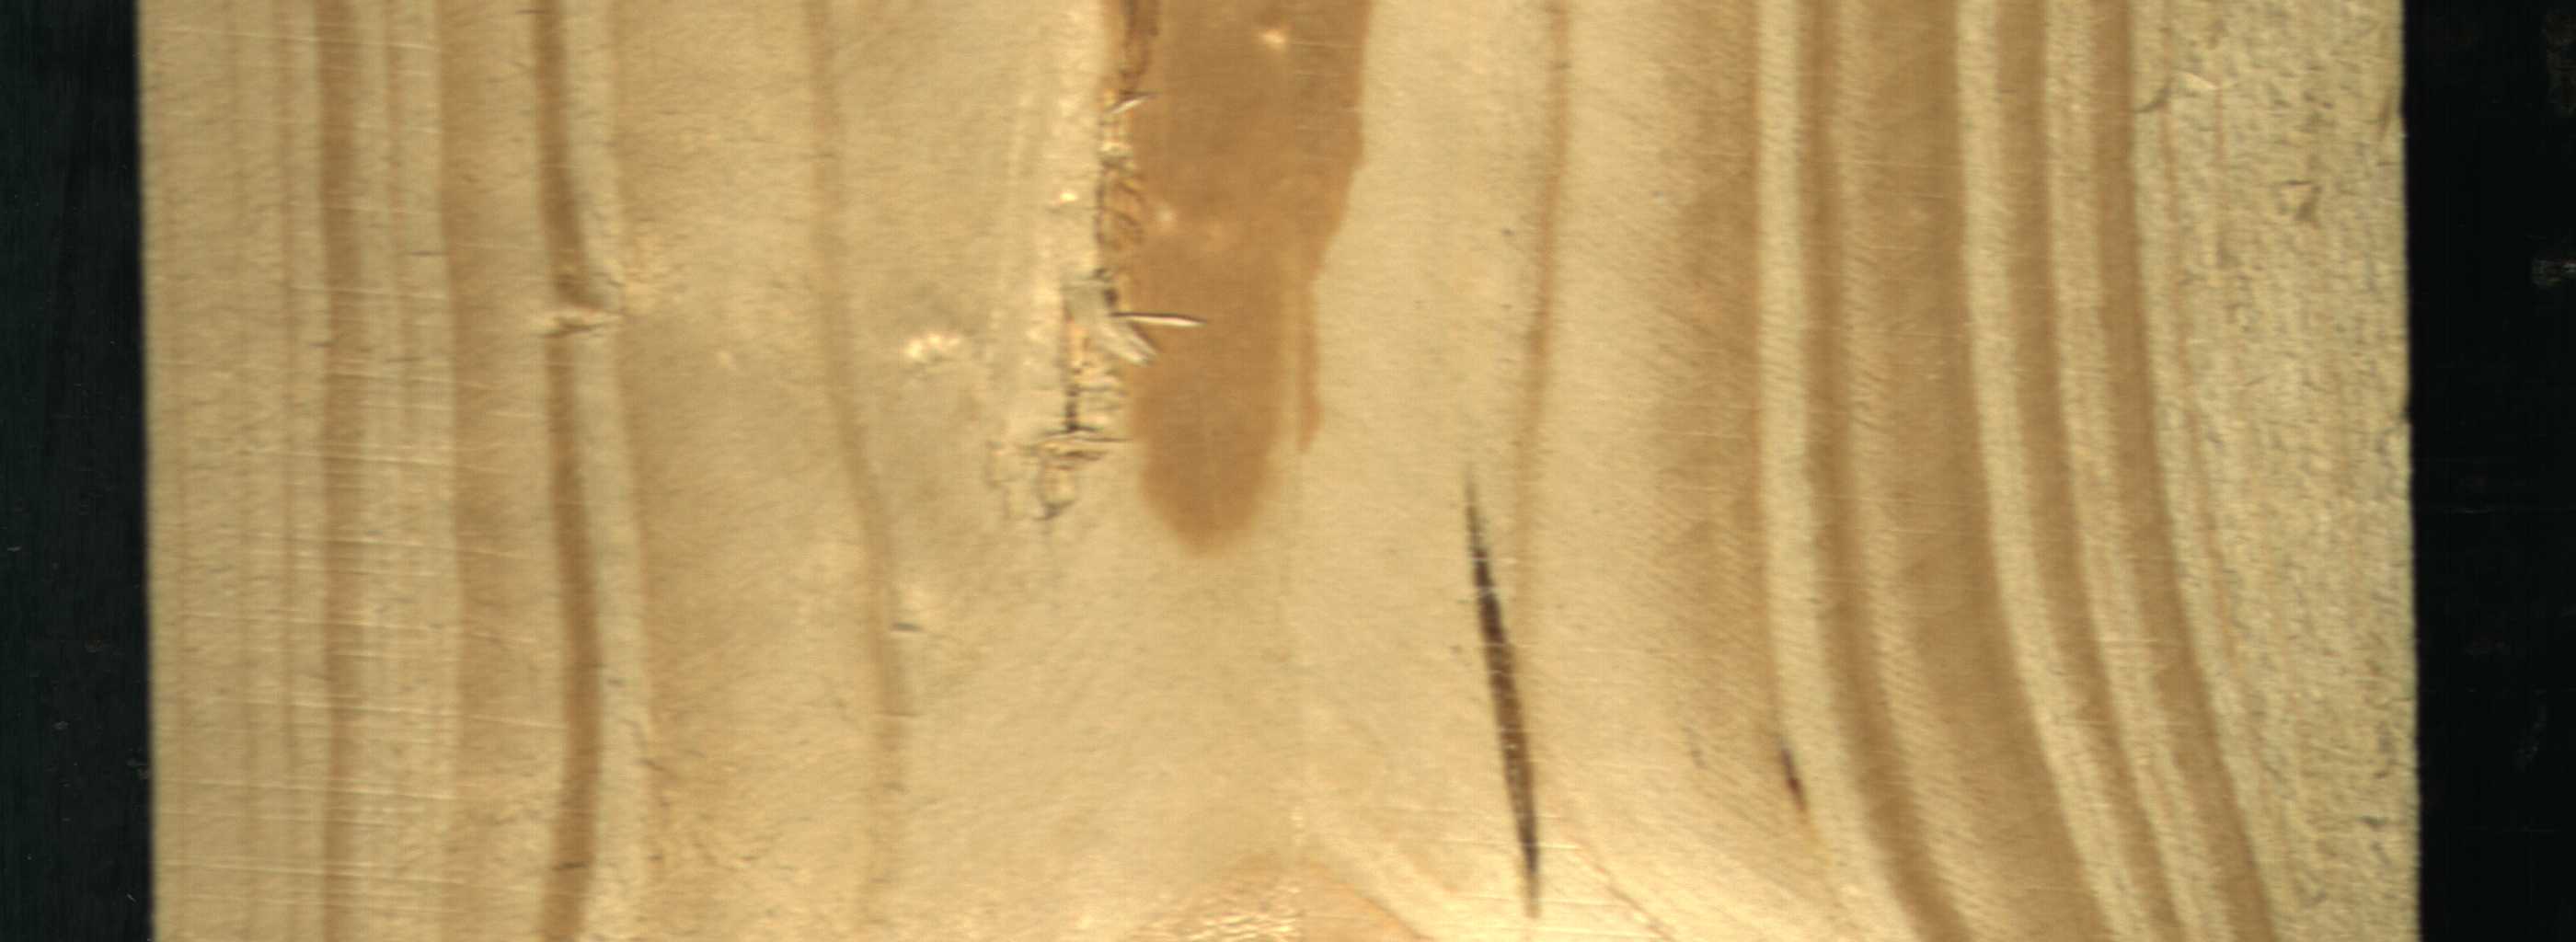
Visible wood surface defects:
resin
resin